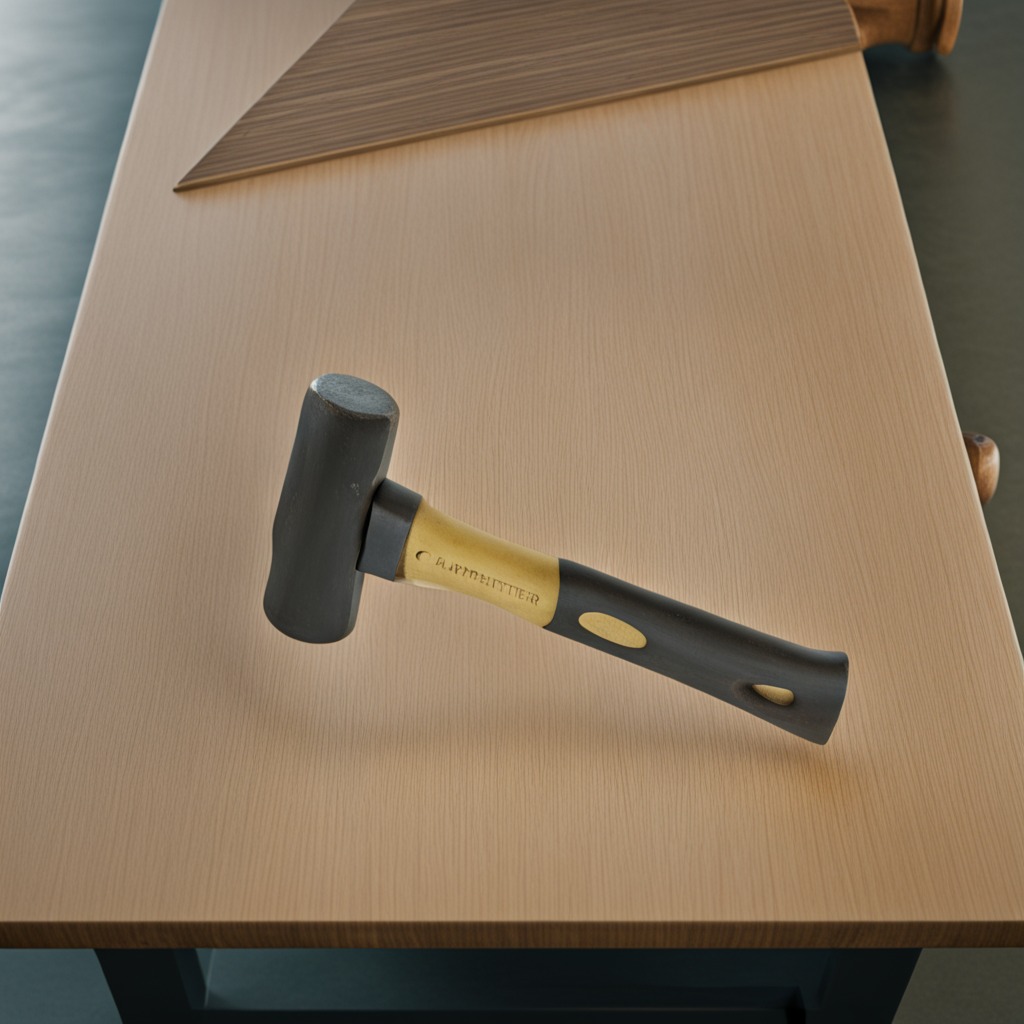
A hammer lies on a workbench inside a coastal fishing gear workshop.